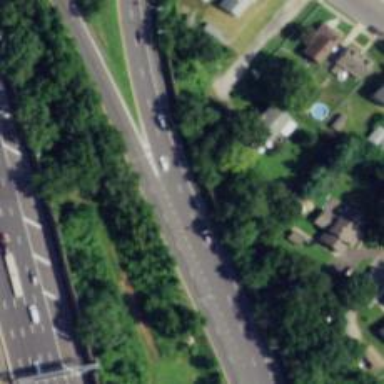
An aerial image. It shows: Trunk highway.